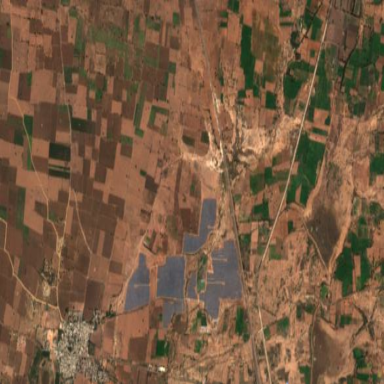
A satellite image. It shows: Solar power plant with photovoltaic panels. The plant generates electricity and is enclosed by wall.